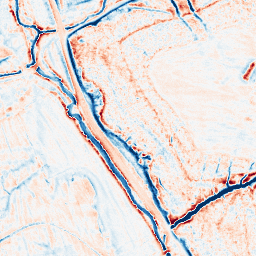
Category: edge_preserving
Decomposition family: anisotropic_diffusion
Decomposition parameters: iterations: 20
kappa: 10
gamma: 0.2
Upsampling method: edge_directed
Upsampling parameters: scale: 4
Upsampling scale: 4